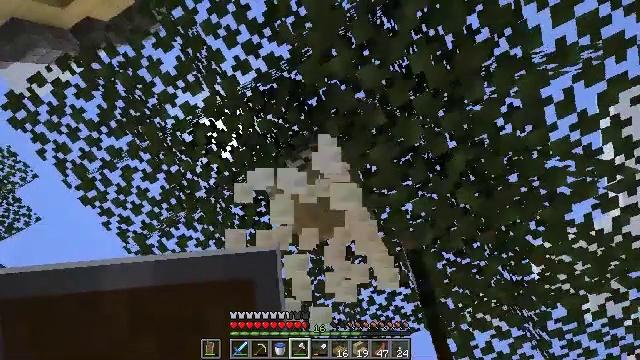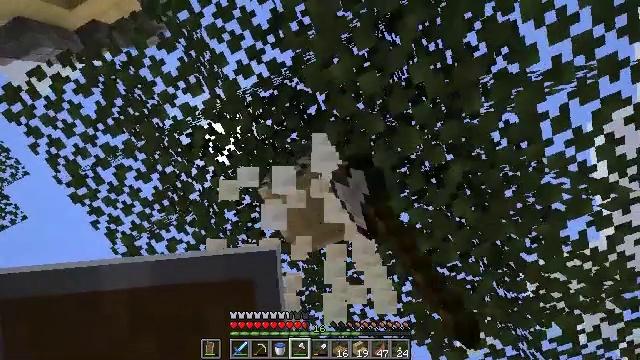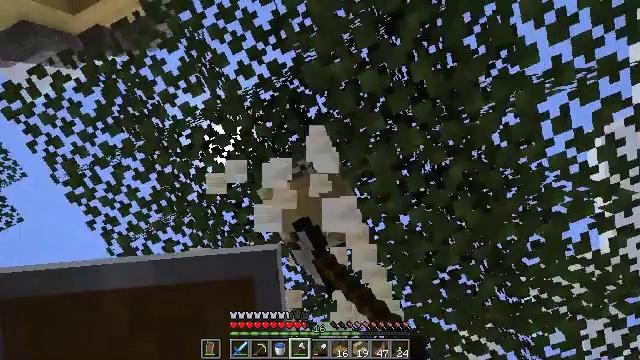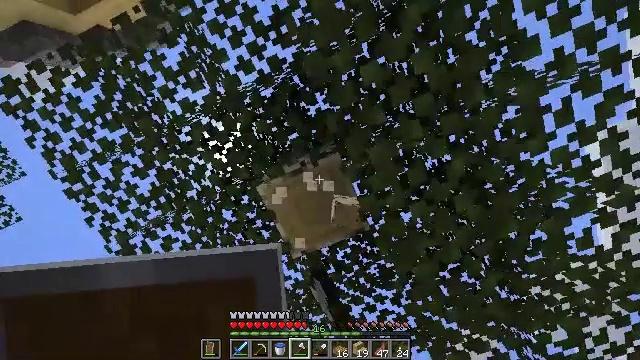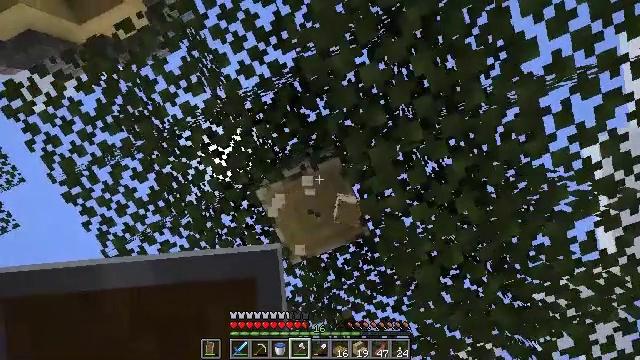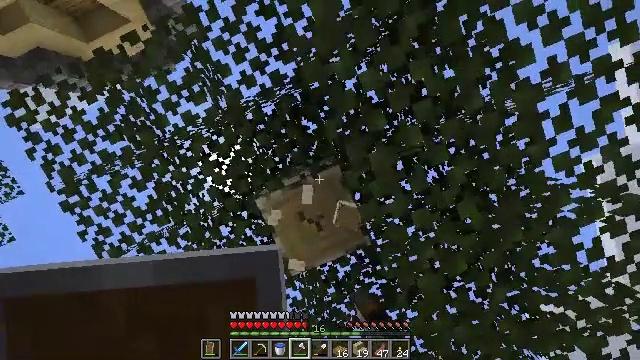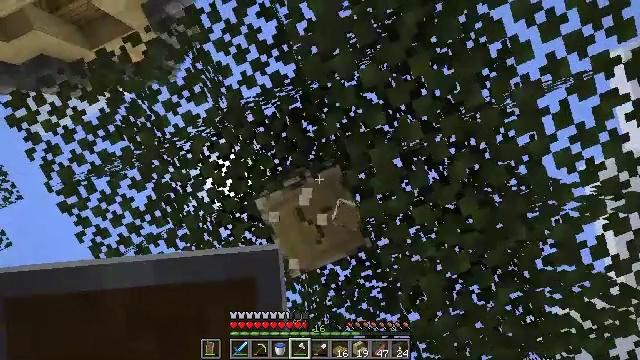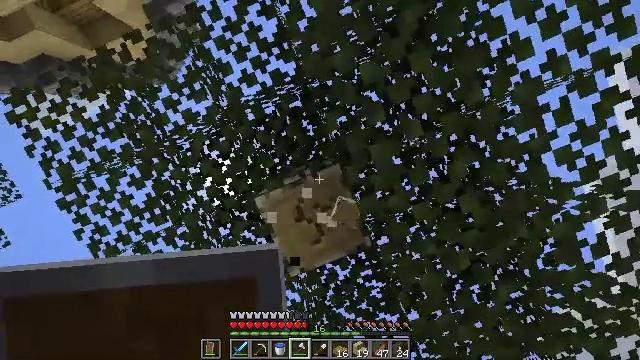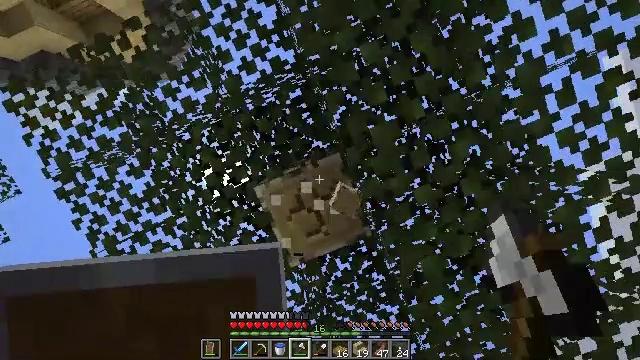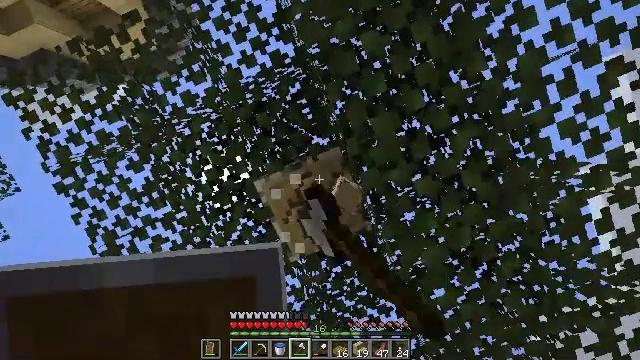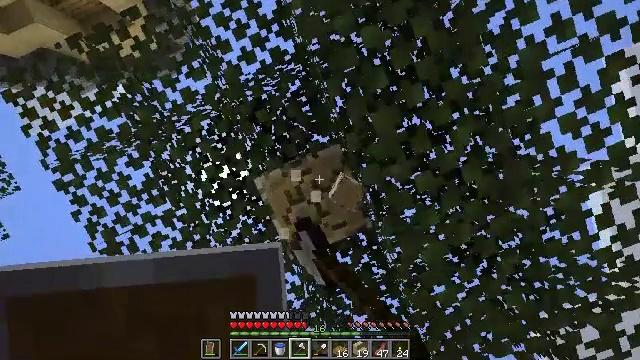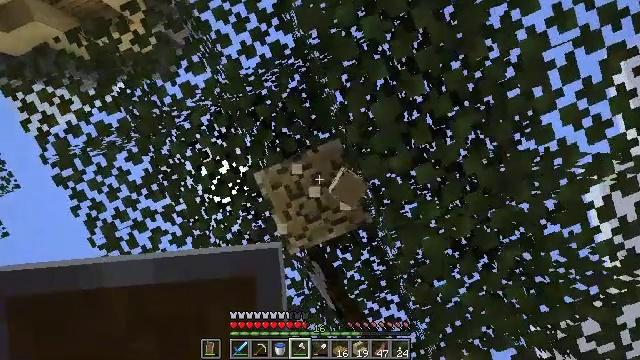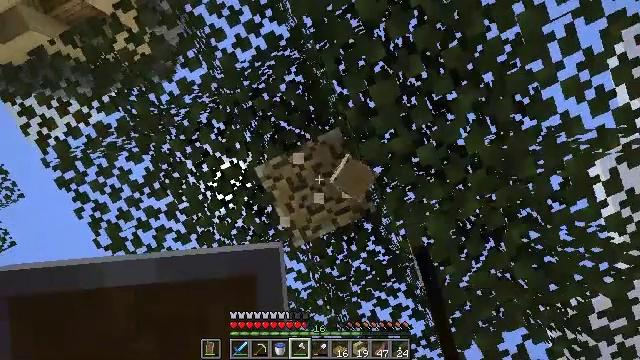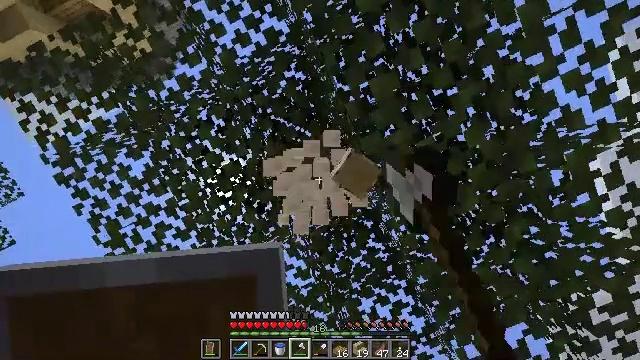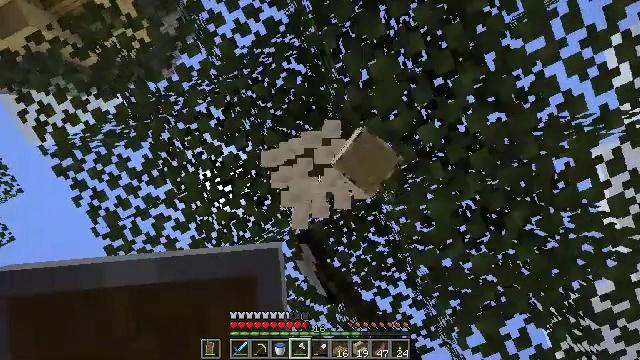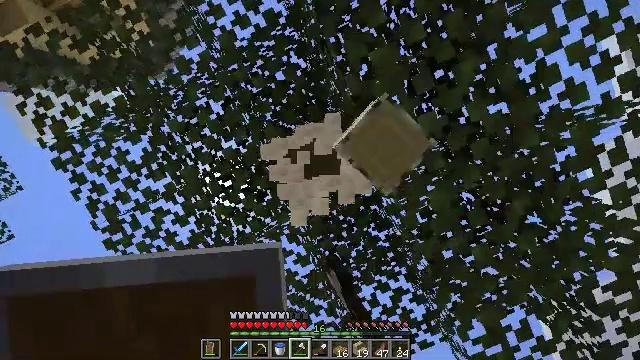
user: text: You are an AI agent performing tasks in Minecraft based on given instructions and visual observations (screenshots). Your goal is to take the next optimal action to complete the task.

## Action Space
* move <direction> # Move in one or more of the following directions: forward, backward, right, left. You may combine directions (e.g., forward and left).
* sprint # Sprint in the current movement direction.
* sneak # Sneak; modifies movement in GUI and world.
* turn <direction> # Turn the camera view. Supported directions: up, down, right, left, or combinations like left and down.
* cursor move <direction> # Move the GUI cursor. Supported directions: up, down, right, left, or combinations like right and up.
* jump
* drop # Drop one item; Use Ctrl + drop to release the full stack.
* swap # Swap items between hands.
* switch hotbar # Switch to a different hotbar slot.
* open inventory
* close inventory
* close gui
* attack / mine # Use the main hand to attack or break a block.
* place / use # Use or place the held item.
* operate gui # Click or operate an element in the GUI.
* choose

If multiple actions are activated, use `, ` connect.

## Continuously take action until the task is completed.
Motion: motion action
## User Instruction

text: Use your axe to get birch logs.
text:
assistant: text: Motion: move forward, sneak, turn right and up, attack / mine
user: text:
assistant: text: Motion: move forward, sneak, turn up, attack / mine
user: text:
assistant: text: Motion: move forward, sneak, attack / mine
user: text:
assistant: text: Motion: move forward, sneak, turn up, attack / mine
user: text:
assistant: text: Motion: move forward, sneak, turn up, attack / mine
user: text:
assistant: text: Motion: move forward, sneak, turn up, attack / mine
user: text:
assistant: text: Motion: move forward, sneak, attack / mine
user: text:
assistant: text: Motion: move forward, sneak, attack / mine
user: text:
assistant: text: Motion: move forward, sneak, attack / mine
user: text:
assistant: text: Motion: move forward, sneak, attack / mine
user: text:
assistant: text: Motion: move forward, sneak, attack / mine
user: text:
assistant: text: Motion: move forward, sneak, turn left, attack / mine
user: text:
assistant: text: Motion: move forward, sneak, attack / mine
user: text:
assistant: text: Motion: move forward, sneak, attack / mine
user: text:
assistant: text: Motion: move forward, sneak, attack / mine
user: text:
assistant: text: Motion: move forward, sneak, attack / mine
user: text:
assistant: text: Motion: move forward, sneak, attack / mine
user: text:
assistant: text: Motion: move forward, sneak, attack / mine
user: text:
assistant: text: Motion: move forward, sneak, attack / mine
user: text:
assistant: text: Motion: move forward, sneak, attack / mine
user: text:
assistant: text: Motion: move forward, sneak, attack / mine
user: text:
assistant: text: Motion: move forward, sneak, attack / mine
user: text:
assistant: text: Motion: move forward, sneak, turn left and up, attack / mine
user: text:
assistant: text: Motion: sneak, turn left and up, attack / mine
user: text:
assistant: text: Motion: sneak, turn left and up, attack / mine
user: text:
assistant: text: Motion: sneak, turn left and up, attack / mine
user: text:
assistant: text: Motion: sneak, turn left and up, attack / mine
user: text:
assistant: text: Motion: sneak, attack / mine
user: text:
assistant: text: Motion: sneak, turn left, attack / mine
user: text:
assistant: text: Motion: sneak, attack / mine